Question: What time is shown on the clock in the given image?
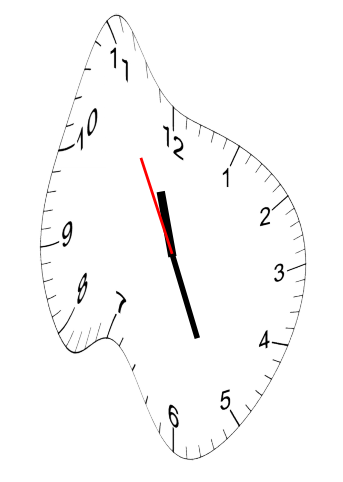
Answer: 11:25:55